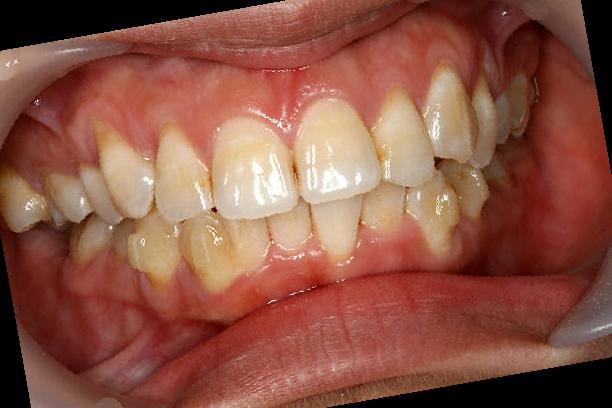
Condition: Gingivitis